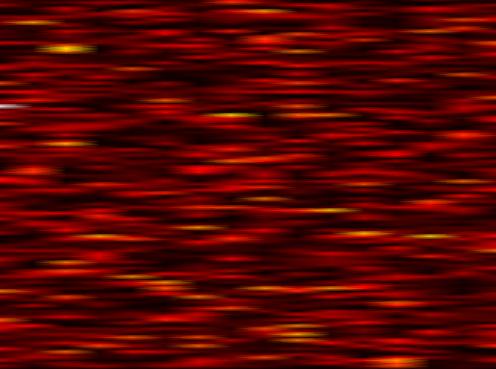
Label: WOLA